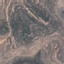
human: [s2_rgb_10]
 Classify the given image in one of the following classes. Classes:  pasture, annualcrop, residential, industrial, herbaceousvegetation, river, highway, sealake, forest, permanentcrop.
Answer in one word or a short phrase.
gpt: HerbaceousVegetation